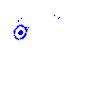
Particle: pion